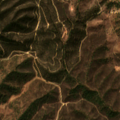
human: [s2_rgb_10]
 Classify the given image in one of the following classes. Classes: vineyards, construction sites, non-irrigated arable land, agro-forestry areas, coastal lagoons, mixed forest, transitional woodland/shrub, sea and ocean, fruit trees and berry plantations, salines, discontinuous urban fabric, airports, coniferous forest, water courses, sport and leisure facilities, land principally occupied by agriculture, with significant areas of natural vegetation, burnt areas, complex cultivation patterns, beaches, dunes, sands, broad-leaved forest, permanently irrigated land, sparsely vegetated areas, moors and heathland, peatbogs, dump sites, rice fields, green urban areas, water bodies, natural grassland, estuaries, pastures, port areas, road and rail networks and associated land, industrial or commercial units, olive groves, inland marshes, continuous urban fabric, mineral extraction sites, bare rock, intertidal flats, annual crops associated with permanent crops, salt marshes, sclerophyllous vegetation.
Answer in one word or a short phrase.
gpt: non-irrigated arable land, agro-forestry areas, broad-leaved forest, sclerophyllous vegetation, transitional woodland/shrub